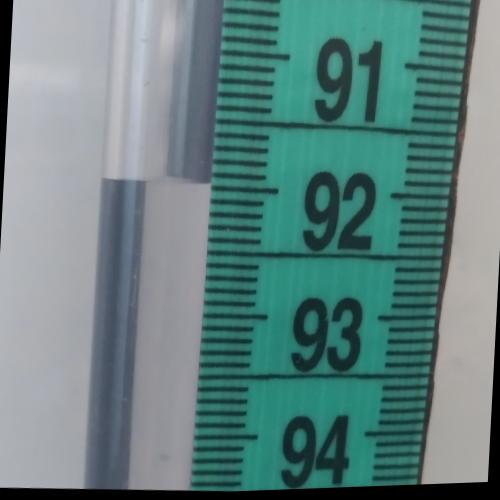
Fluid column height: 92.0 cm